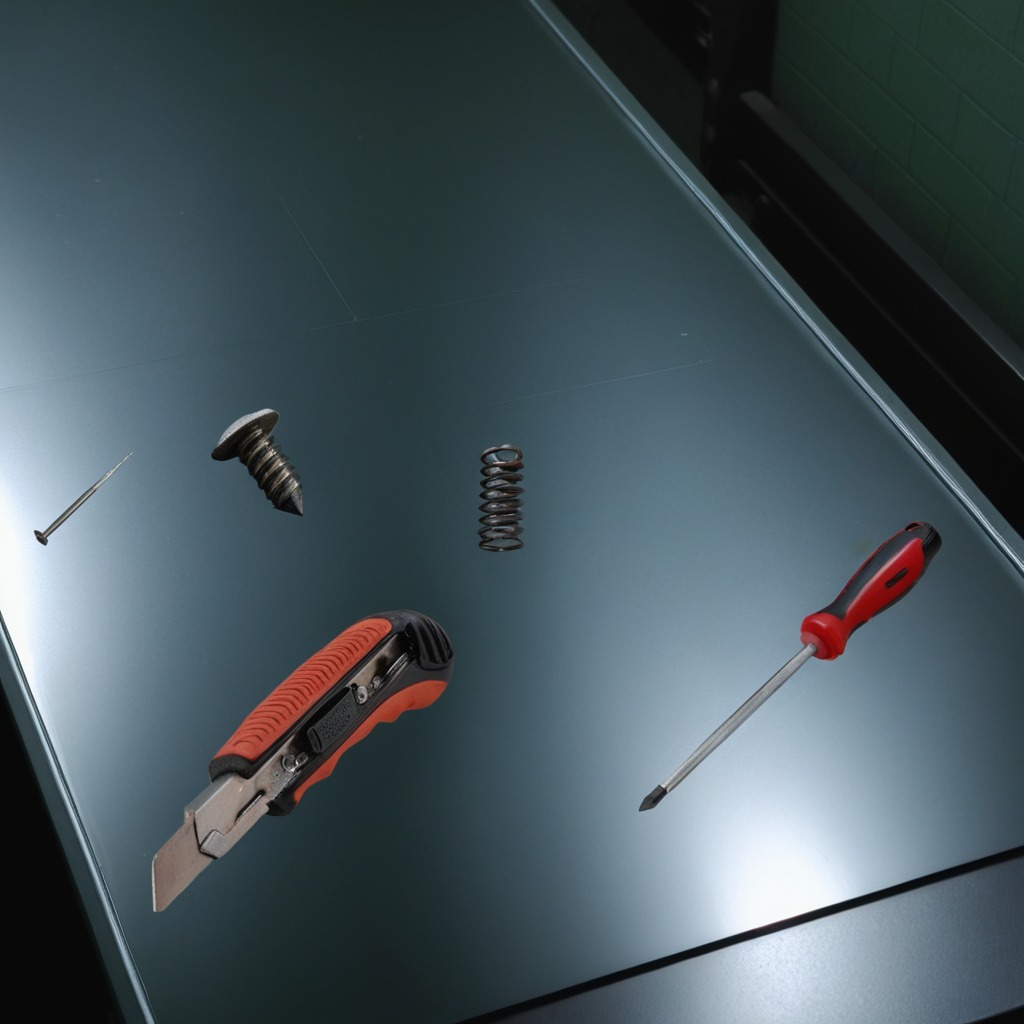
A utility knife, a metal machine screw, an iron nail, a coiled metal spring, and a screwdriver are lying on the table.